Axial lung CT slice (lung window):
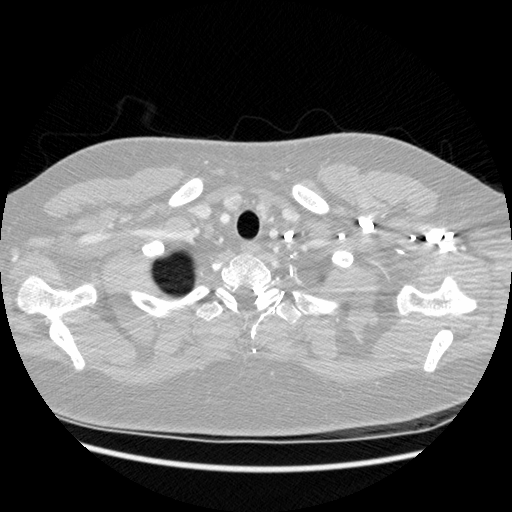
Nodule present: no